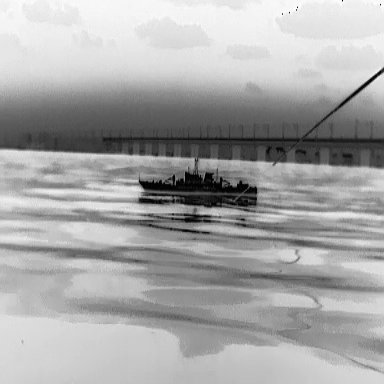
There is a warship in the infrared image.